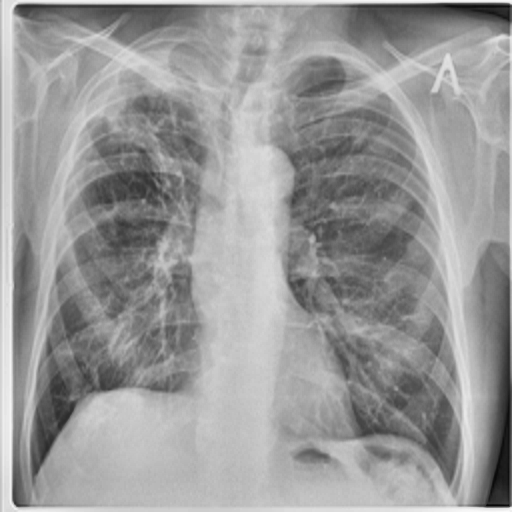
Finding: TUBERCULOSIS